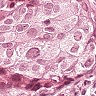
Metastatic tissue present: yes